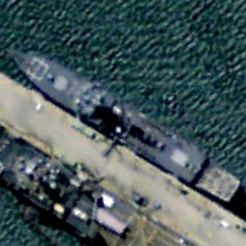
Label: destroyer